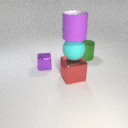
small purple metal cube behind large red metal cube